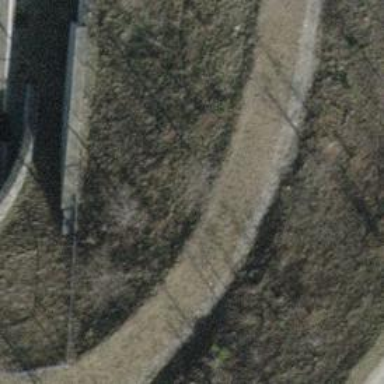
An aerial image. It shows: Track with grade 4 track type.